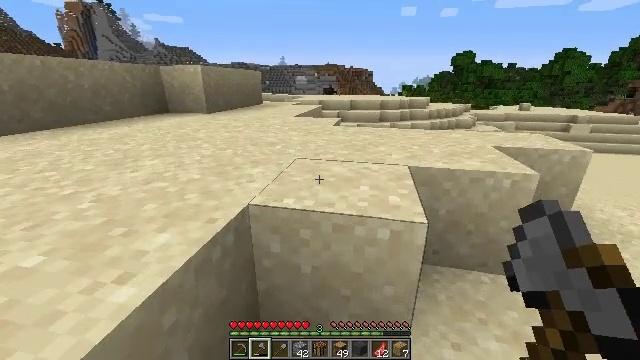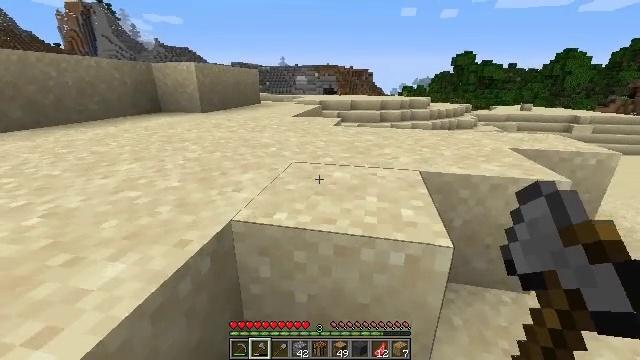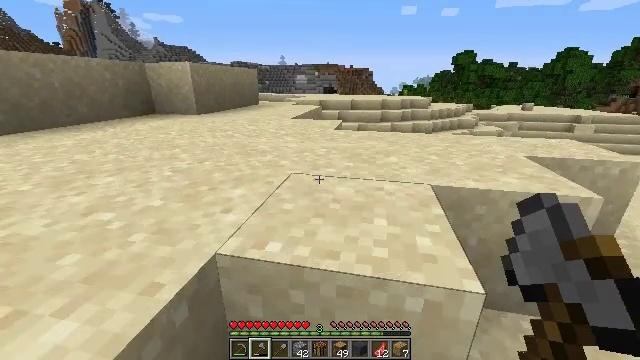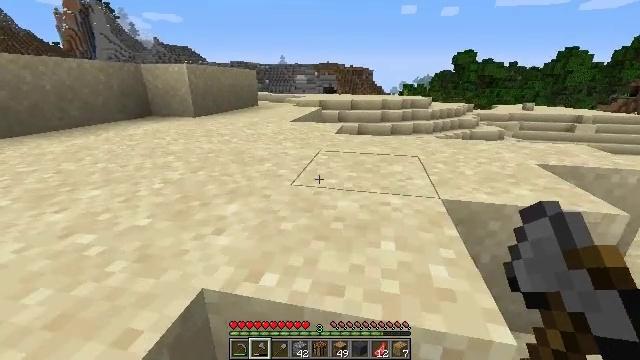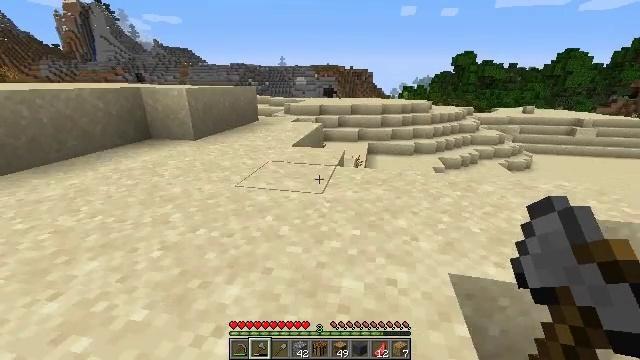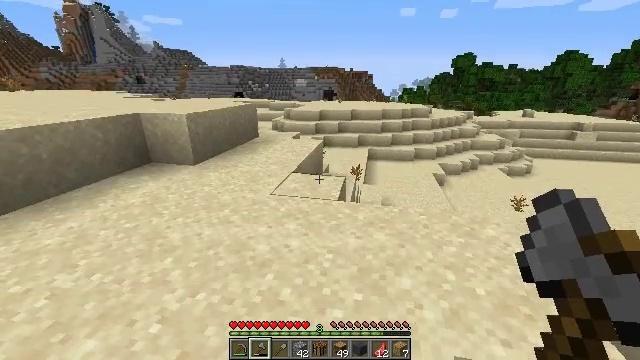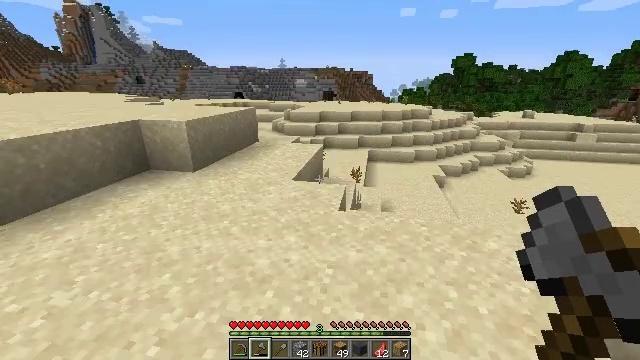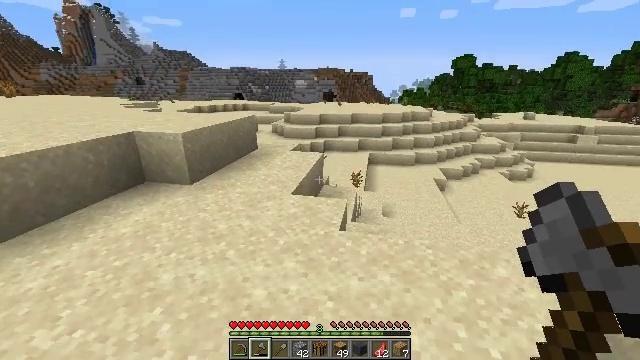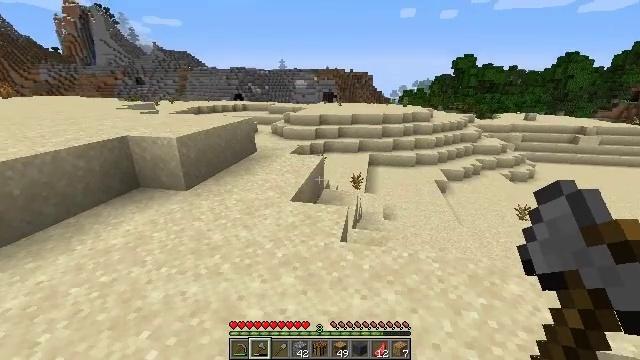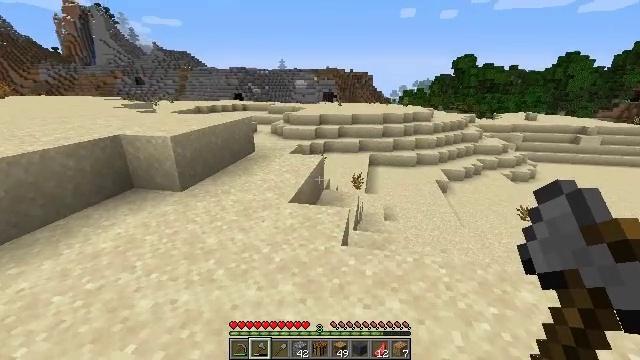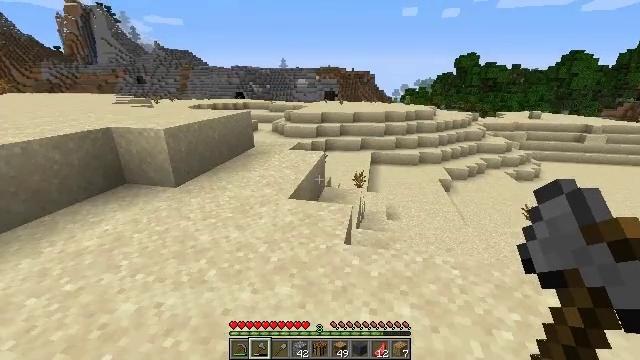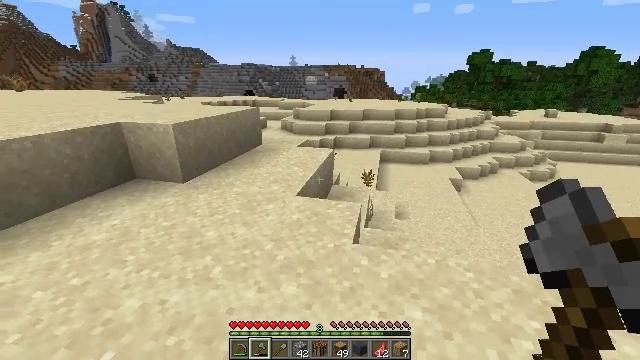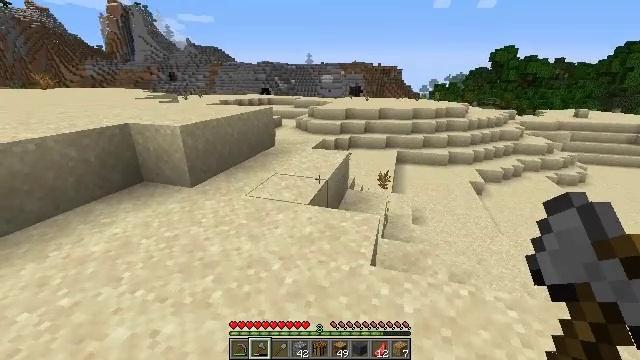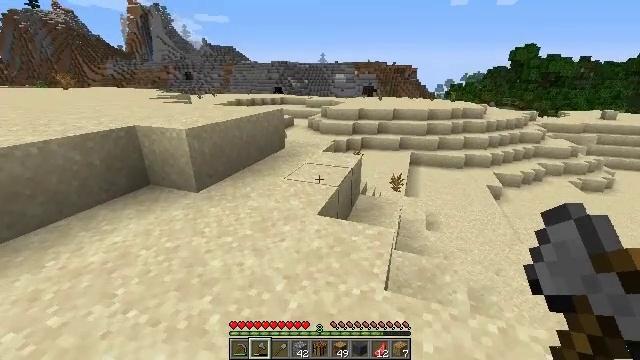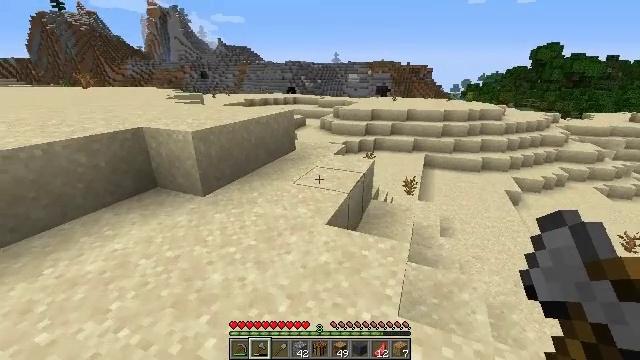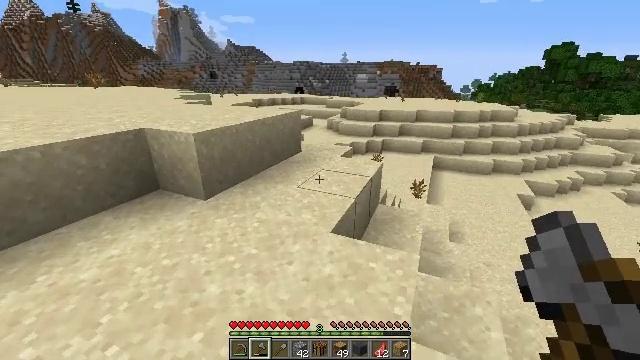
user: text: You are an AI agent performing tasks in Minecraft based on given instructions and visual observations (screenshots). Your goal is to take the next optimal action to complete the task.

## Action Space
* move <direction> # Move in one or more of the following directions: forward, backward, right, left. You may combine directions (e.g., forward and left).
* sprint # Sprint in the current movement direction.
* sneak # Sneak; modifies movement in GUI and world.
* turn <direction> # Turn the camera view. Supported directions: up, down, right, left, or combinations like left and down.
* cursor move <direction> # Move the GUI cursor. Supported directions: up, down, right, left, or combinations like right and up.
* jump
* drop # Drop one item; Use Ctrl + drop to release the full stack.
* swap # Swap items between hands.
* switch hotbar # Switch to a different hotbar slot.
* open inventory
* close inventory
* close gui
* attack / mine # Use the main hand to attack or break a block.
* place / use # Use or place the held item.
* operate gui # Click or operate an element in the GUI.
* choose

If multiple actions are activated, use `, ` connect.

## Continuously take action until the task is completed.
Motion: motion action
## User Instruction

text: Kill the rabbit.
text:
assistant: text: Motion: move forward
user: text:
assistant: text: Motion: move forward
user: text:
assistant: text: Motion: move forward, jump
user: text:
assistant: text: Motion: move forward, jump
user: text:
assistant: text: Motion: move forward, jump
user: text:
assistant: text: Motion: move forward, jump
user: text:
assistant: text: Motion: move forward, jump
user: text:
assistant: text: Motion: move forward
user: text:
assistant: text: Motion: move forward
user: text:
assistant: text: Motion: move forward
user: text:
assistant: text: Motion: move forward, turn left
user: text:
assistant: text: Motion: move forward, turn left
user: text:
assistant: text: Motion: move forward, turn left
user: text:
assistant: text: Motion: move forward, turn left
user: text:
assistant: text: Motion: move forward, turn left
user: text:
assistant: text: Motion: move forward, turn left
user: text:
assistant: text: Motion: move forward, turn left
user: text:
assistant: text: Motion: move forward
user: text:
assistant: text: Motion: move forward
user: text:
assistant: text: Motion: move forward
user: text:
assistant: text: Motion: move forward
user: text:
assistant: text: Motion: move forward
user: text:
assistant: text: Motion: move forward
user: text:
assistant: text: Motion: move forward
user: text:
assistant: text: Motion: move forward
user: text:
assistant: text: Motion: move forward
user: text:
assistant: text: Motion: move forward
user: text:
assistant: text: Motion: move forward
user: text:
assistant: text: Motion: move forward
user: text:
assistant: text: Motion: move forward